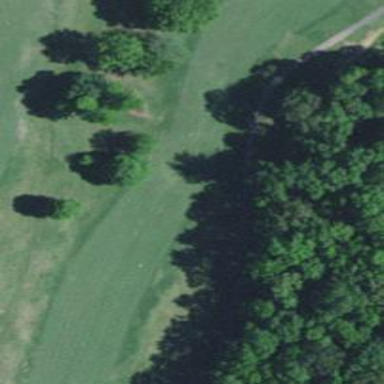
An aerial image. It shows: Rough area on grassy golf course.